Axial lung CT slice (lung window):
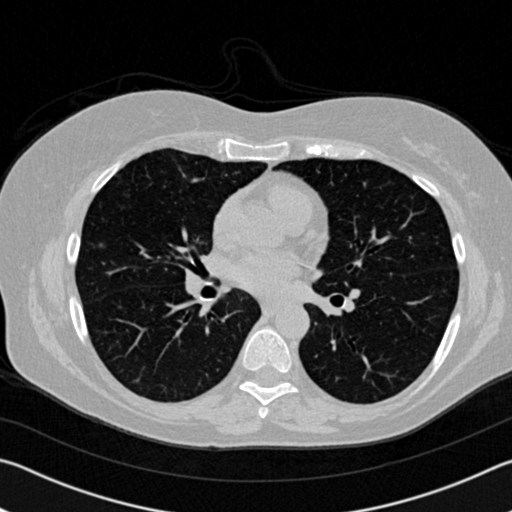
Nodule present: no